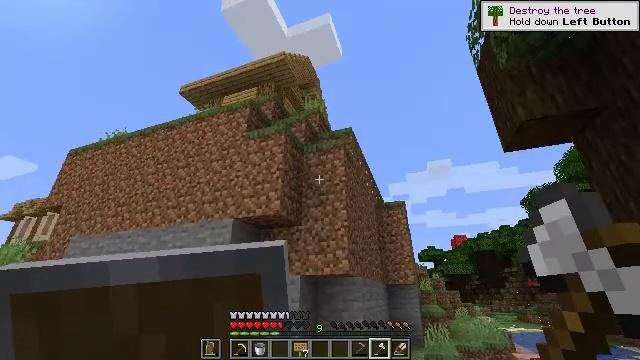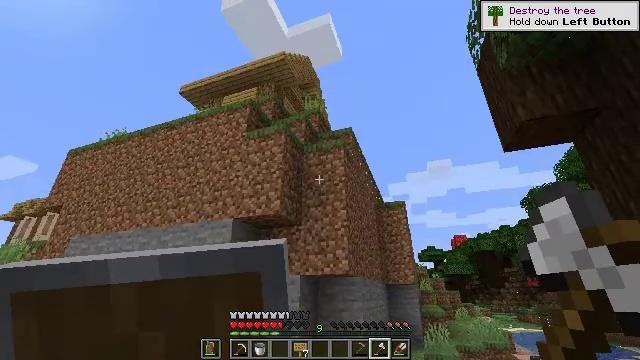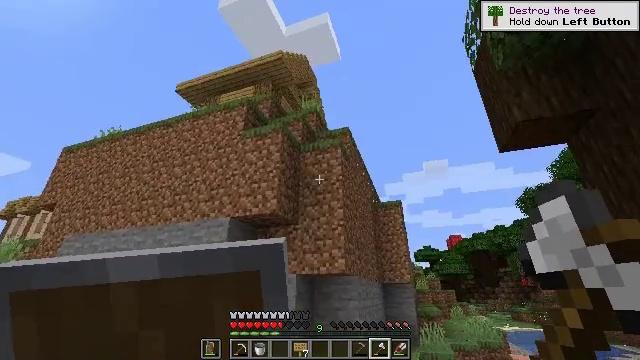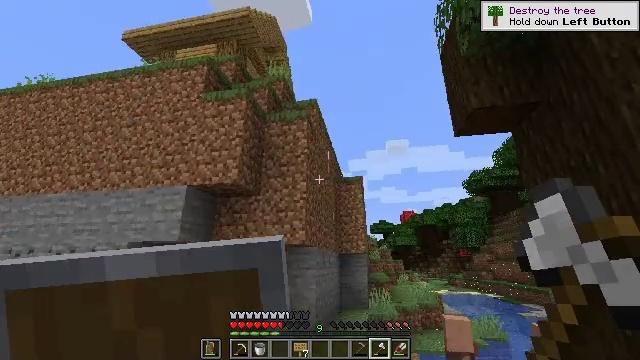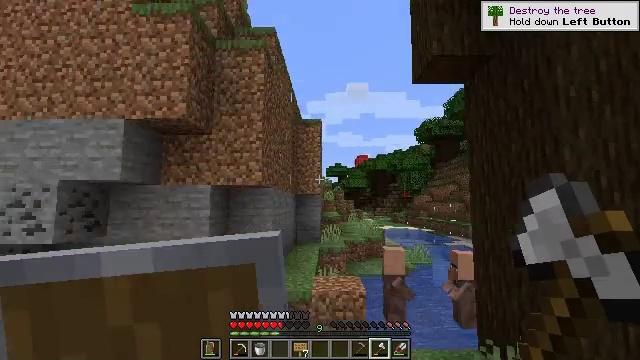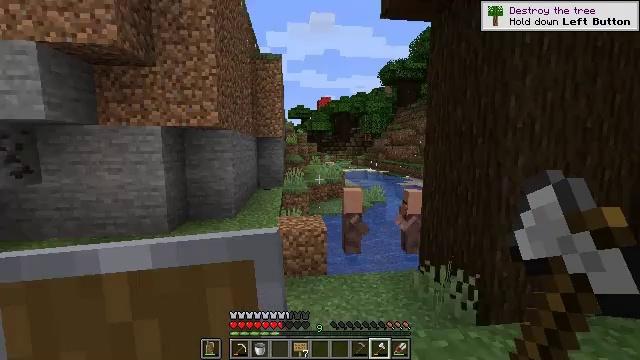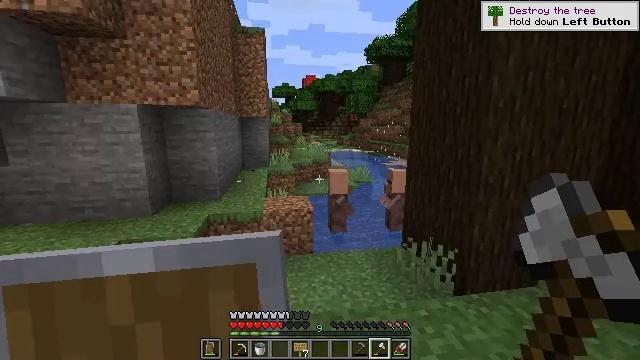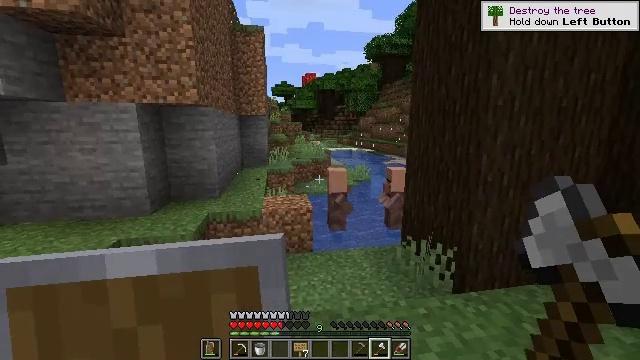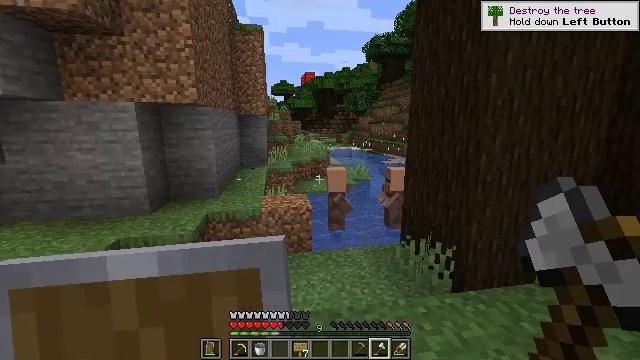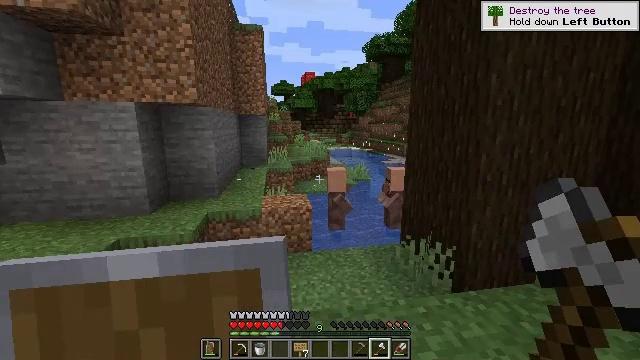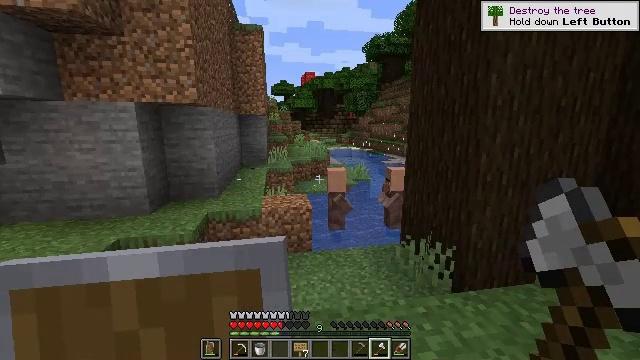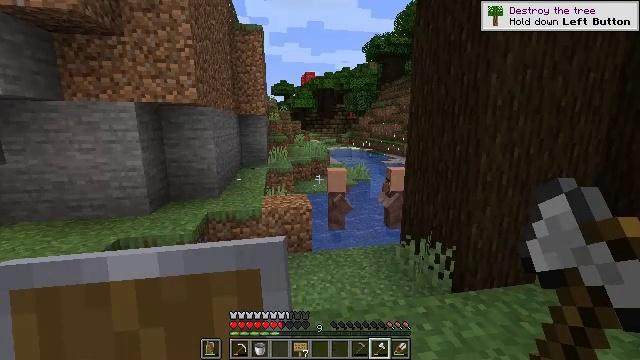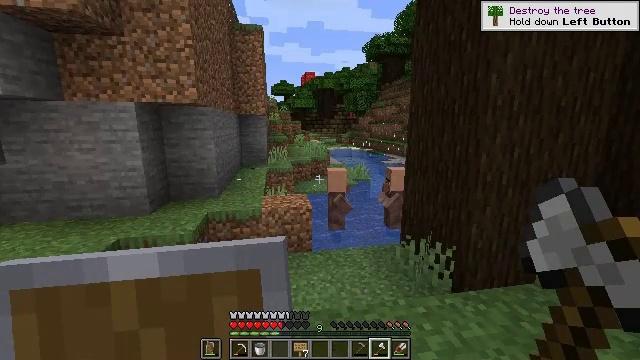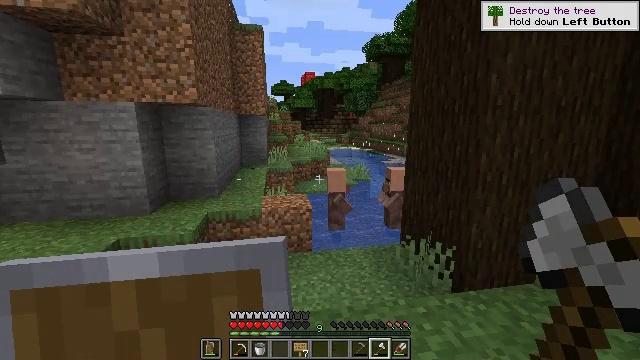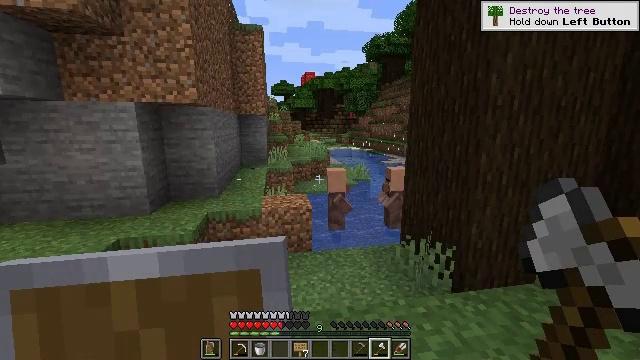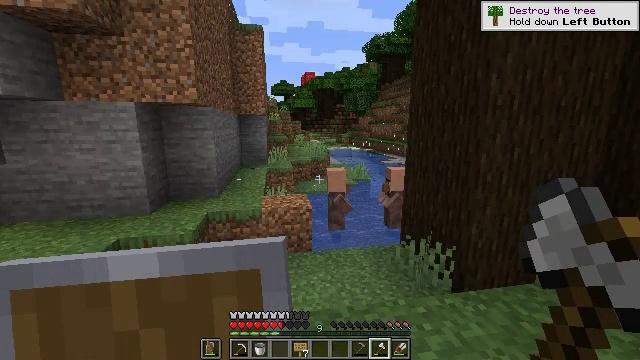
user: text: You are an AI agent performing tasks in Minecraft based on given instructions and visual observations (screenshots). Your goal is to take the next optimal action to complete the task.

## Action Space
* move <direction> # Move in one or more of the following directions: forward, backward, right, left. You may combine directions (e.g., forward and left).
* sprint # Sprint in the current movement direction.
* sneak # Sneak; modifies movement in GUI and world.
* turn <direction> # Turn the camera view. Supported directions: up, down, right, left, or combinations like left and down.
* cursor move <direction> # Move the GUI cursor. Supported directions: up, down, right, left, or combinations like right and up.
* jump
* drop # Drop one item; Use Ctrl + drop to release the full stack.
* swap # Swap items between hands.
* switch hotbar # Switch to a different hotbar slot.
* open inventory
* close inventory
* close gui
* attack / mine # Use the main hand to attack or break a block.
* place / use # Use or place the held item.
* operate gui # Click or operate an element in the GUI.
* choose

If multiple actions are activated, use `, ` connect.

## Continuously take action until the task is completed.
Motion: motion action
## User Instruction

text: Harvest hay blocks from the village.
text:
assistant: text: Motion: no_op
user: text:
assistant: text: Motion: no_op
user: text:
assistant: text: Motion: turn right and down
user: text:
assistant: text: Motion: turn right and down
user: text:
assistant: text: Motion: turn right and down
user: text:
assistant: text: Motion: turn right and down
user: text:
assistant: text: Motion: no_op
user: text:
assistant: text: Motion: no_op
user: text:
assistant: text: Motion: no_op
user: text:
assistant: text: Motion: no_op
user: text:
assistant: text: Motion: no_op
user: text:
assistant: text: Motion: no_op
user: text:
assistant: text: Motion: no_op
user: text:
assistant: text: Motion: no_op
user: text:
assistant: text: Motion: no_op
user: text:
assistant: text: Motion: no_op
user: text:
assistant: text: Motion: no_op
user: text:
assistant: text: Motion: no_op
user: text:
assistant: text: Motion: no_op
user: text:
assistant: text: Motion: no_op
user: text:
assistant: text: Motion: no_op
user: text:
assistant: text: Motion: no_op
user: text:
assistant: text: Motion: no_op
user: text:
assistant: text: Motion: no_op
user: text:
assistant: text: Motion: no_op
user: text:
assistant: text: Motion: no_op
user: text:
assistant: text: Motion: no_op
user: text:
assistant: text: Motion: no_op
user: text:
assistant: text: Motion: no_op
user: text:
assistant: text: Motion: no_op